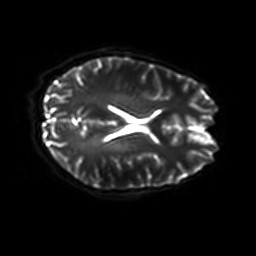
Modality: DWI
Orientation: axial
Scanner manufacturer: philips
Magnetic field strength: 7 T
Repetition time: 9.612 s
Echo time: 0.073 s